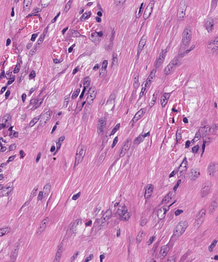
Tumor epithelial tissue: no
Tumor-associated stroma tissue: yes
Normal tissue: no